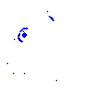
Particle: electron